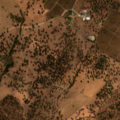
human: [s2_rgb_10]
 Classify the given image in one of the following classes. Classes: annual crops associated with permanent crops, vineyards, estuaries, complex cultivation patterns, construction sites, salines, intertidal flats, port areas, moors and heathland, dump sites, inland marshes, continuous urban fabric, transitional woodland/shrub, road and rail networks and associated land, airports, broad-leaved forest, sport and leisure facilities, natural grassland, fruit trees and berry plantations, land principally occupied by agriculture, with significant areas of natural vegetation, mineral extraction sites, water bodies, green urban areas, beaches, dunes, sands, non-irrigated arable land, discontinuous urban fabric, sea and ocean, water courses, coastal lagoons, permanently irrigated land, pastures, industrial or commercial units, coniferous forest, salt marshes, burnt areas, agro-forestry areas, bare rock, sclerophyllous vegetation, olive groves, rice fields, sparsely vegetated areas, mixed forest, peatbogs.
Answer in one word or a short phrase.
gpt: vineyards, agro-forestry areas